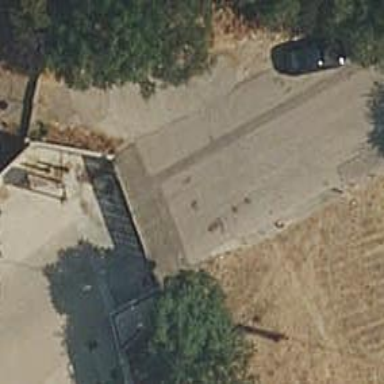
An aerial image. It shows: Gate.